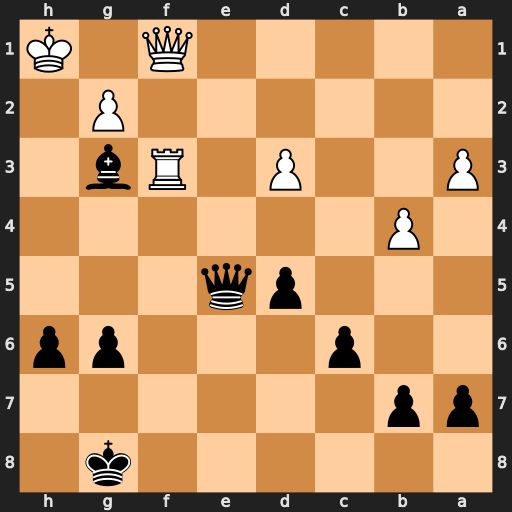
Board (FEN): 6k1/pp6/2p3pp/3pq3/1P6/P2P1Rb1/6P1/5Q1K
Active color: b
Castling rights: -
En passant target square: -
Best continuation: Qh5+ Kg1 Qh2#